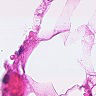
Metastatic tissue present: no